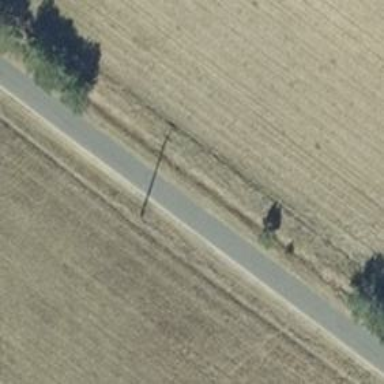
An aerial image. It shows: Minor power line.